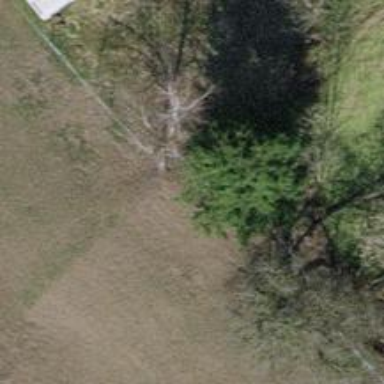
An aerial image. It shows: Evergreen tree with needle-leaved leaves.